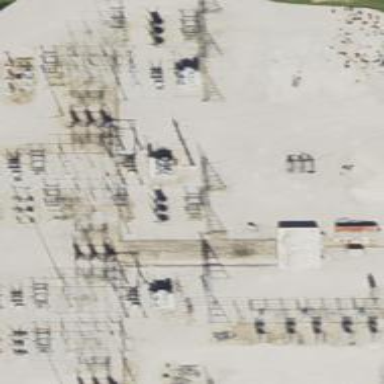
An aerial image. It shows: Switch for power supply.